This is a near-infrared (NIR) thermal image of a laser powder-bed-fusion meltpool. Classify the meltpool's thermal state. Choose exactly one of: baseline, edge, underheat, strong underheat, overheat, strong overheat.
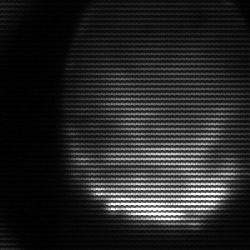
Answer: edge